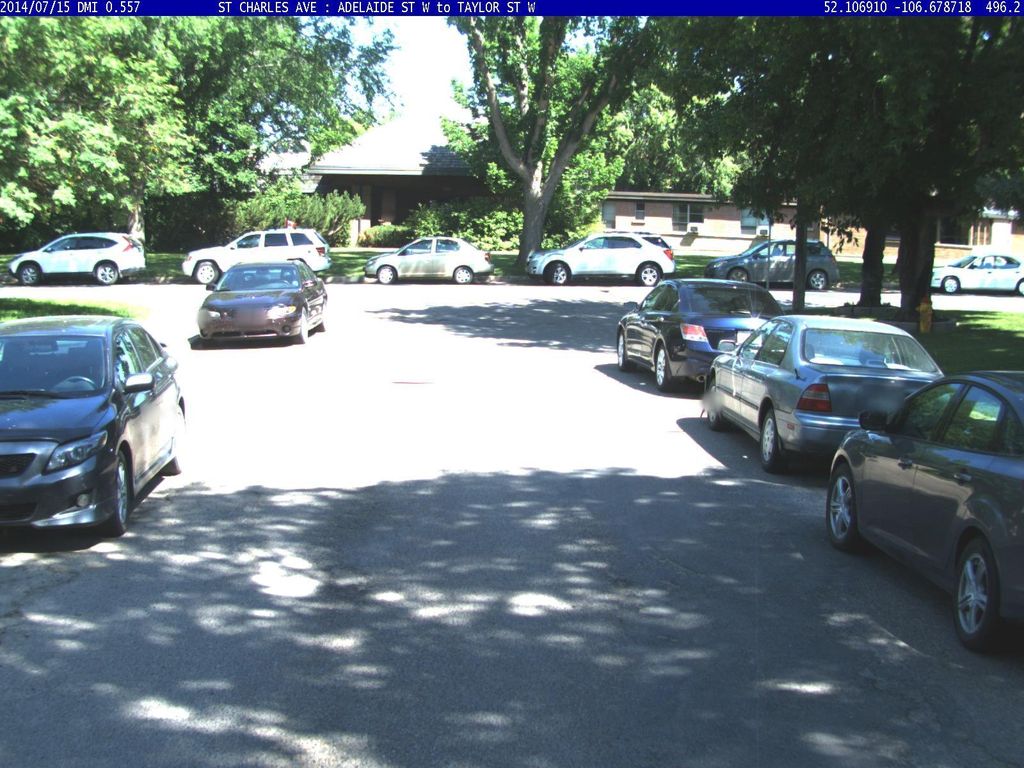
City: saskatoon